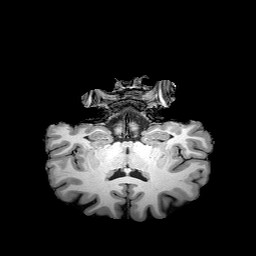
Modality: T1w
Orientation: sagittal
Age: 34
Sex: female
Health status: healthy